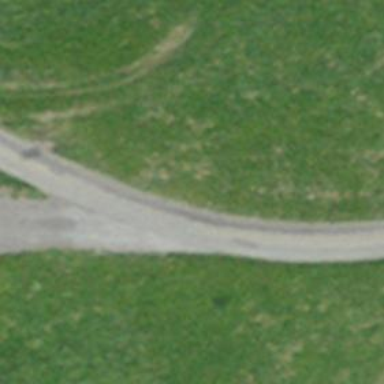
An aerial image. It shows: Smoothly paved residential road.